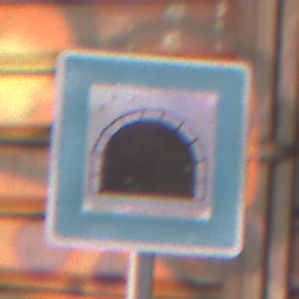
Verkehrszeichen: Tunnel
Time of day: MorningAfternoon
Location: Outdoor (Urban)
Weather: Clear
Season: NotSpecified
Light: Natural